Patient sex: M
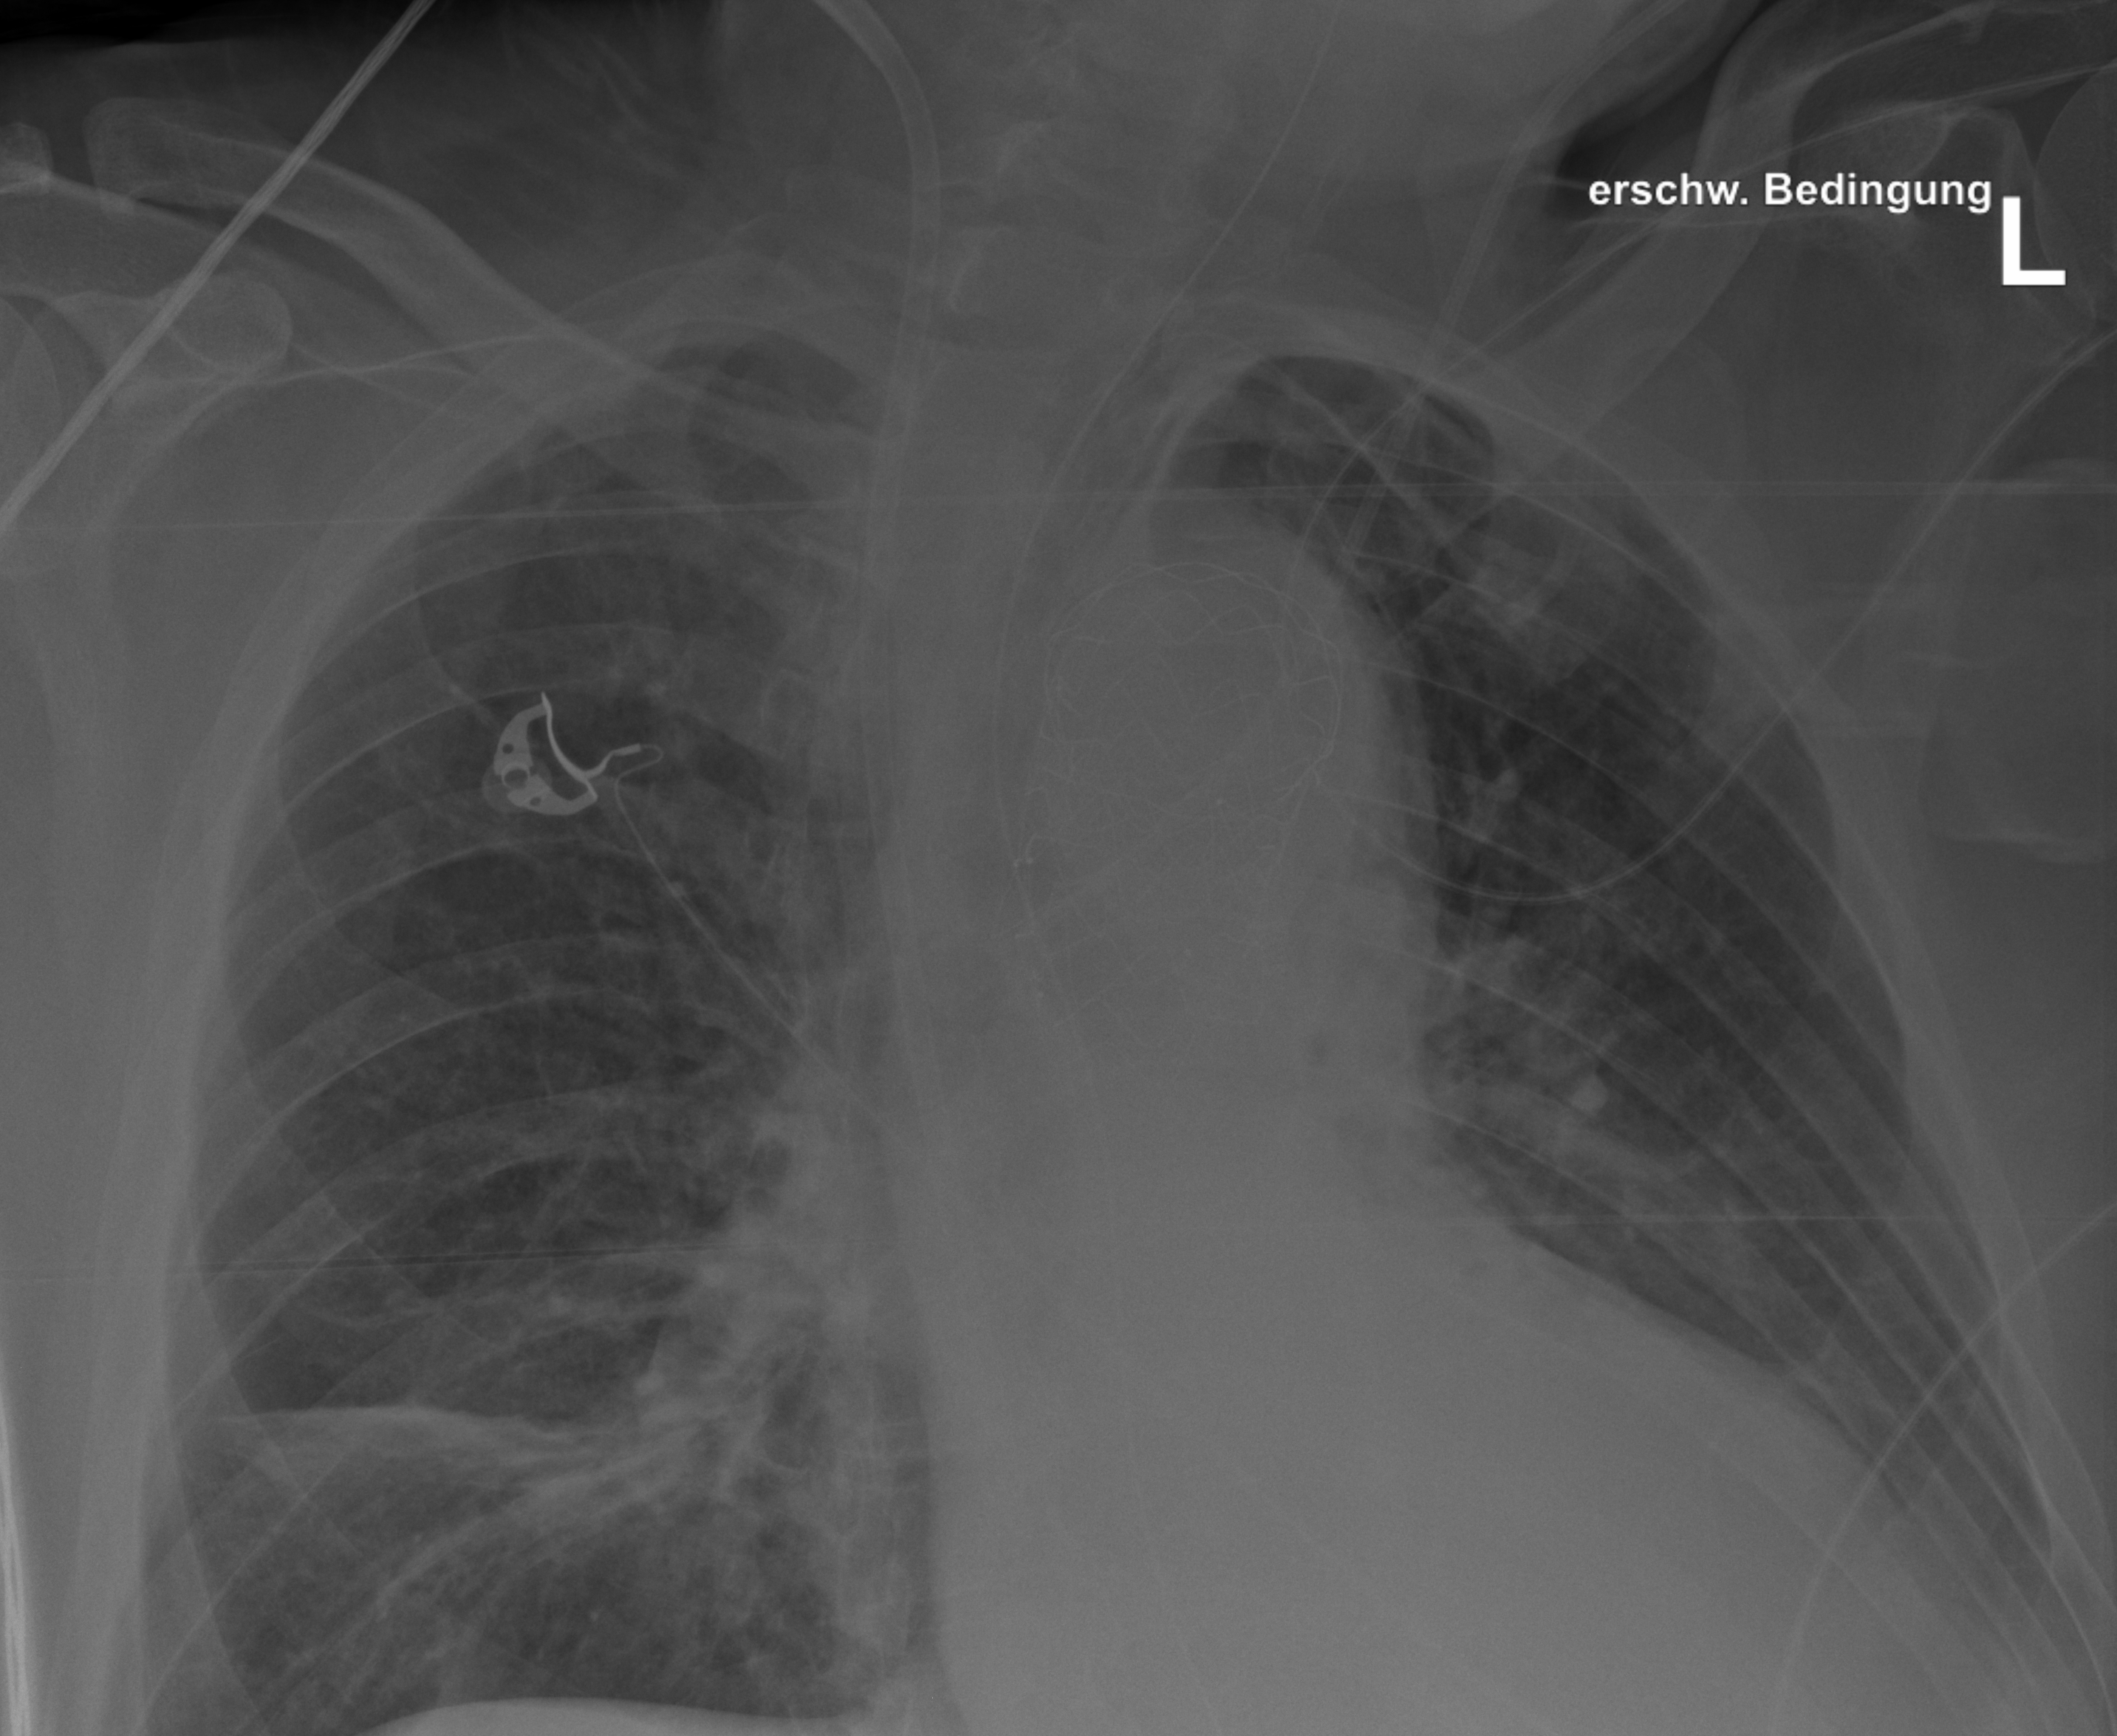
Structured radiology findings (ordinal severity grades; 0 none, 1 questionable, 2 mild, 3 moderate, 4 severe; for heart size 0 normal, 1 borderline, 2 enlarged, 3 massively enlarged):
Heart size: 2
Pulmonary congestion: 2
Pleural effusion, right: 0
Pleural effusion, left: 2
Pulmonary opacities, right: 0
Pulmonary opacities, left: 0
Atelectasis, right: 2
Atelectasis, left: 2